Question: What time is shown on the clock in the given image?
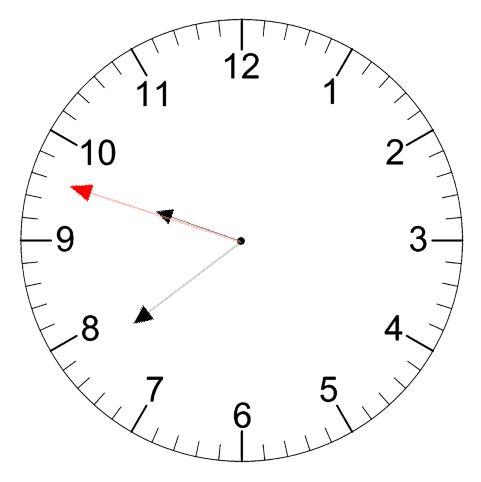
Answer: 09:38:48